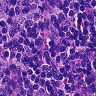
Metastatic tissue present: no